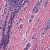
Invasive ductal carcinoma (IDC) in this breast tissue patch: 0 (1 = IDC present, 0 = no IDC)